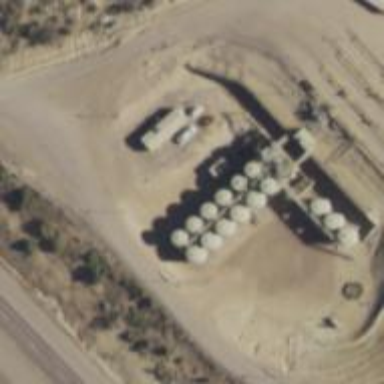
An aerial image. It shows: Storage tank that is man-made.